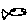
Label: fish